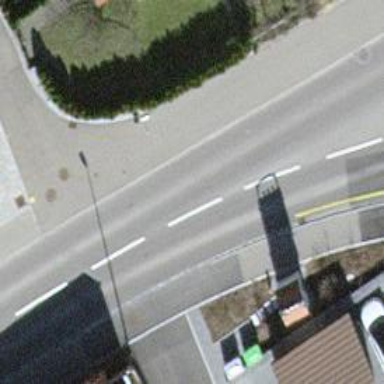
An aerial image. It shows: Public transport stop position.